Question: I have a weird situation with my website that i cannot work out. I have spent the last hour going through Google and Stackoverflow but i havent been able to find anyone else with my issue.
I have developed the site and was testing in other browsers - IE, Chrome and Safari the site all worked as expected. I then went to open it in Firefox and the whole Content is offset. I've attached an image to show what i mean. It's almost as if i set a huge margin in the CSS file (the CSS rule for the Div has no margins).
Is there anything in particular i should be checking or including for Firefox? I ran the site through the W3C Validator to make sure i didn't have any open tags or anything and have looked into the "Inspect Element" tools in both Firefox and Chrome but cannot pinpoint the problem.
The site was done in ASP.Net. If anyone wants to check out the live version its at www.waspeedcars.com.au
Thanks in advance for your help. I'm sure its something simple as 3/4 browsers worked fine.

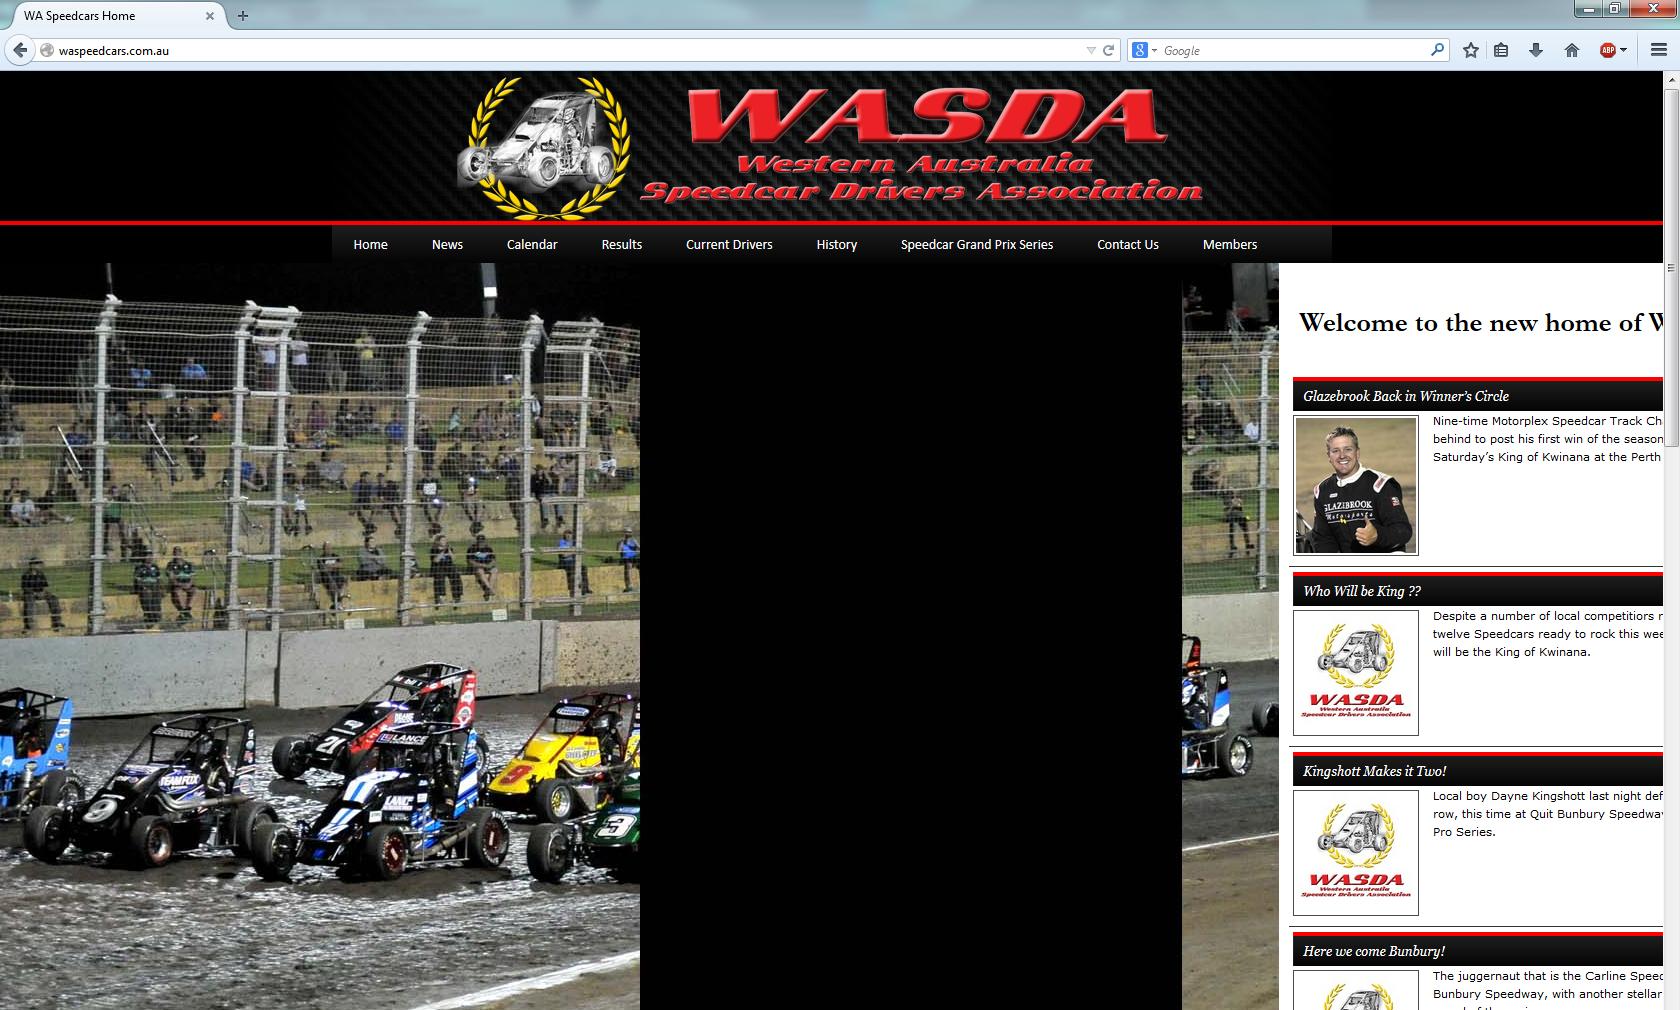
Answer: Your 'MainData' div seems to be subtly overlapping with the floating li elements in the menu and getting pushed over by them. Adding 'clear:both' to the rules for '#MainData' fixes it.